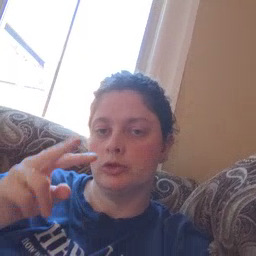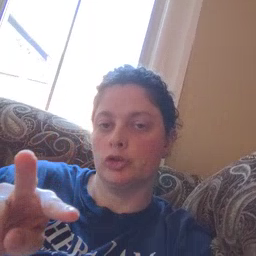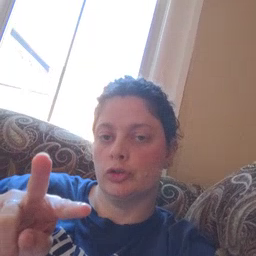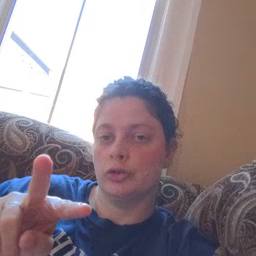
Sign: look